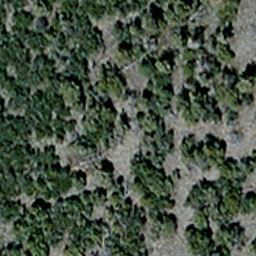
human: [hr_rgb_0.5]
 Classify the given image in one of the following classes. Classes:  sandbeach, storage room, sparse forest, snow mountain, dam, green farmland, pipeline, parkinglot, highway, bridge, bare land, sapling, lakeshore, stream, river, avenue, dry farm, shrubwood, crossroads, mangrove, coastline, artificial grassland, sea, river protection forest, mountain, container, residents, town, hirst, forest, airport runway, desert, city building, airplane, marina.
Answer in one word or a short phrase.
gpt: sparse forest